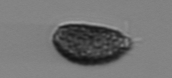
Label: Pseudochattonella_farcimen